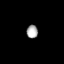
Tissue: lung
Cell type: Epithelial cells
Senescence score: 0.2037
Nuclear area (px): 148
Mean DAPI intensity: 168.52